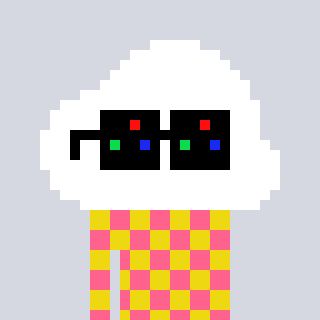
a pixel art character with square black sunglasses, a cloud-shaped head and a yellow-colored body on a cool background